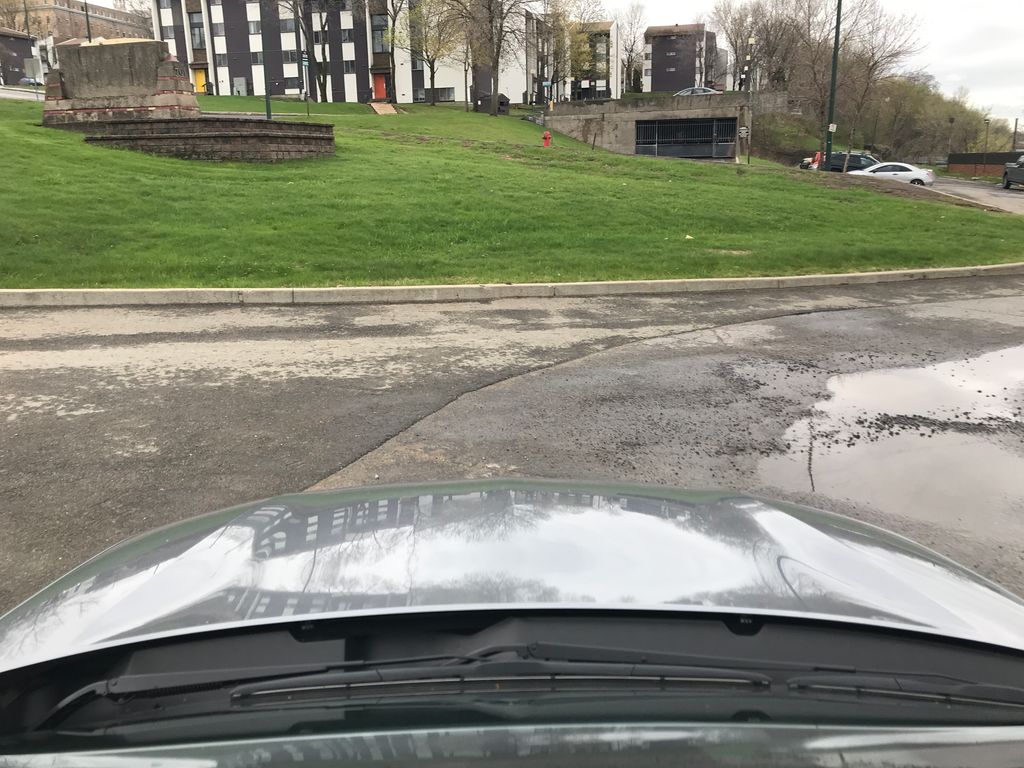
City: quebec_city